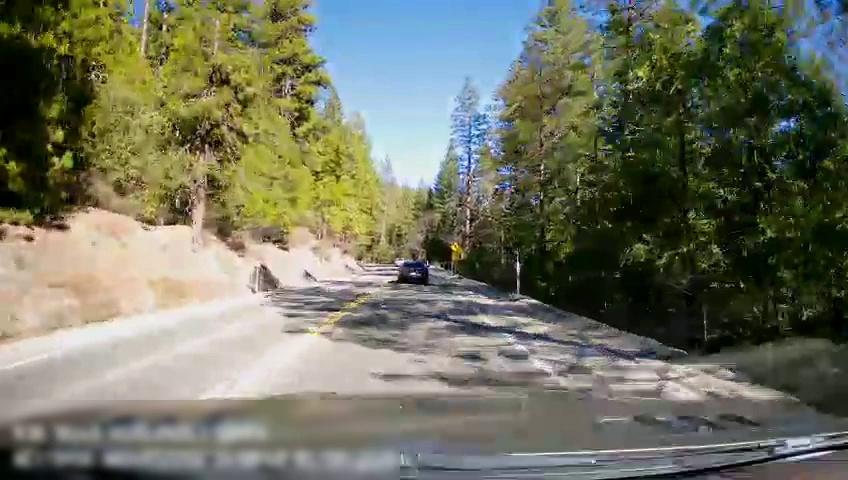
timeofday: Day
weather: Sunny
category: Drivable Space
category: Vehicles | Car
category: Vehicles | Car
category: Lanes | Opposite Lane
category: Lanes | Current Lane
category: Lanes | Opposite Lane
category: Lanes | Current Lane
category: Traffic | Signs